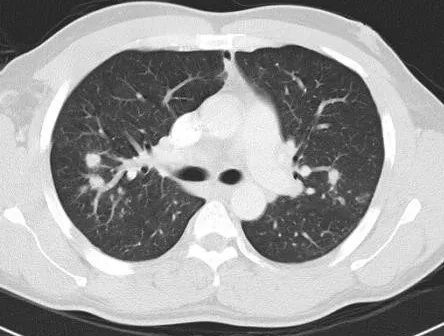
Computed Tomography Scan of the chest showed mediastinal lymphadenopathy and multiple bilateral pulmonary nodules.
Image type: radiology (ct)